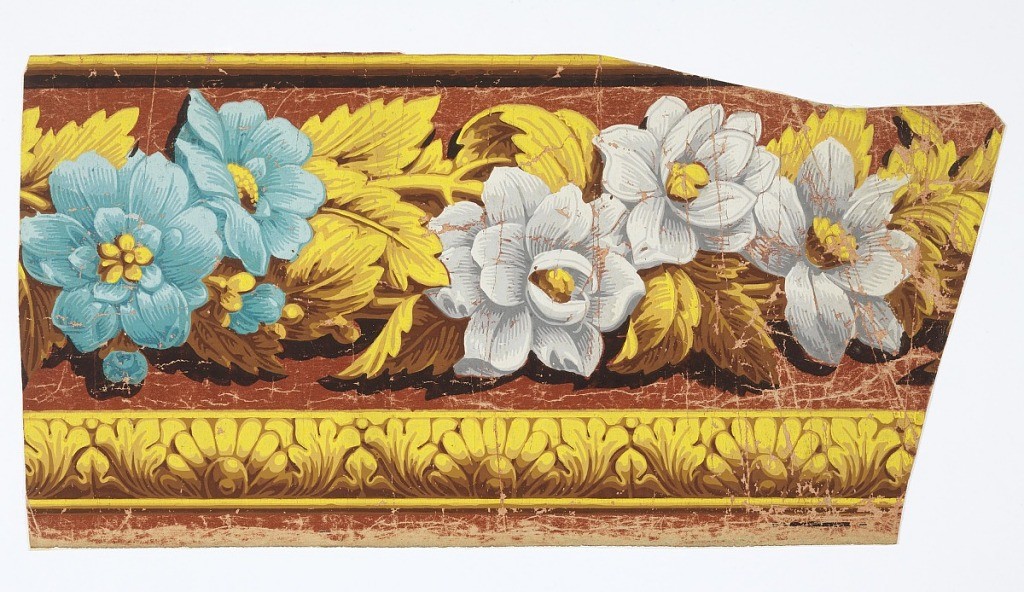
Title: Border
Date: ca. 1830
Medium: Block-printed
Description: Acanthus leaves with water lilies and other flowers, above a simulated leafmolding. Printed in yellows, browns, blues and grays, with black shading.